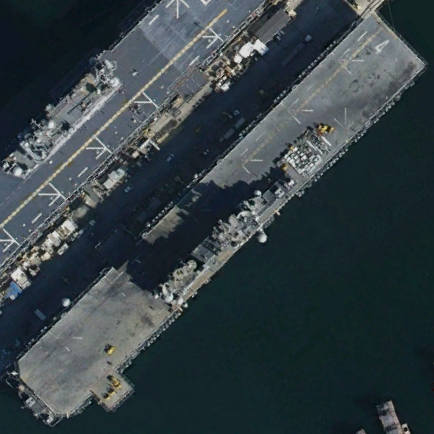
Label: assault